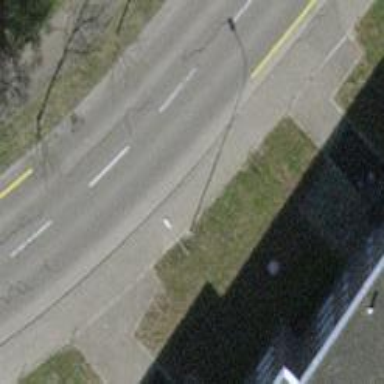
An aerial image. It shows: Residential road with asphalt surface and sidewalk on the left side.